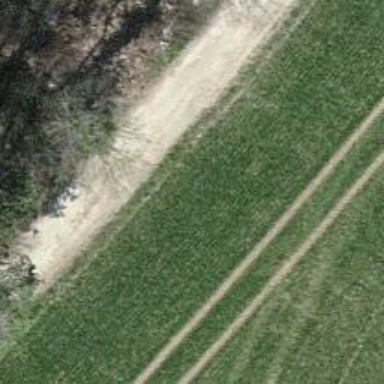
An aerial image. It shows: Track with ground surface of grade2.